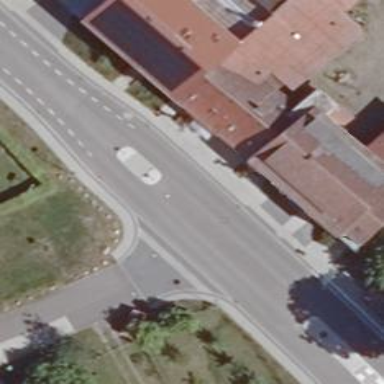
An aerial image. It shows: Unmarked crossing with pedestrian island.